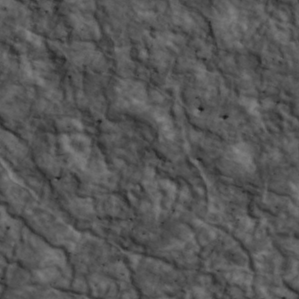
Label: non_frost